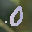
Label: 0